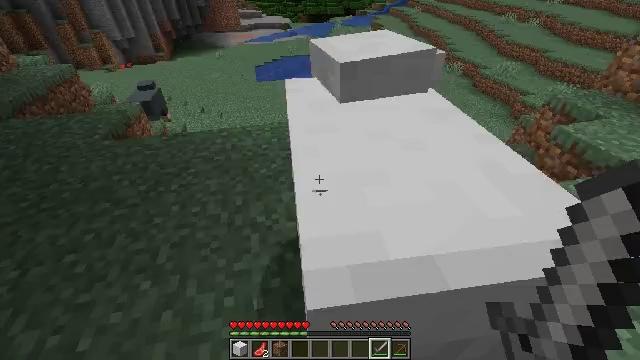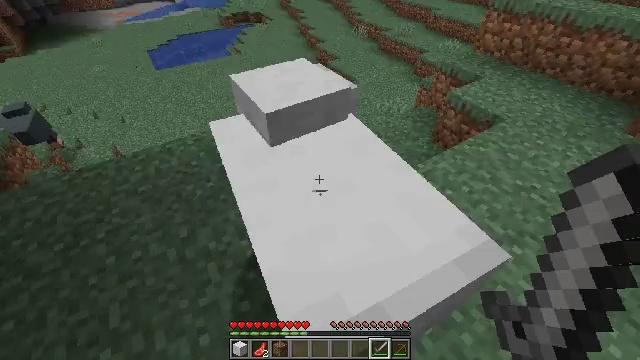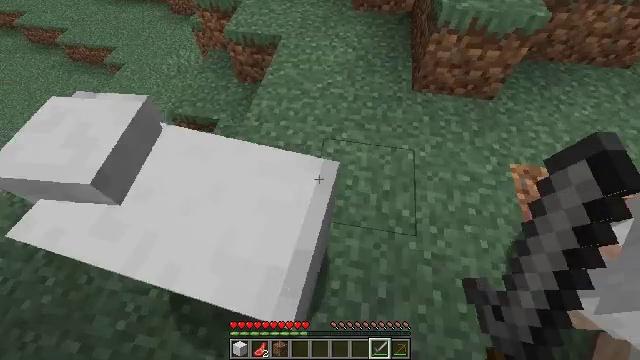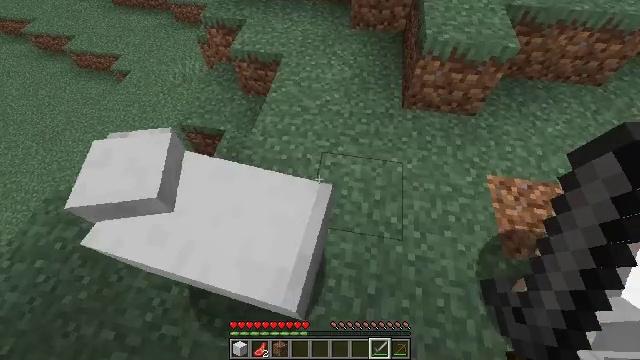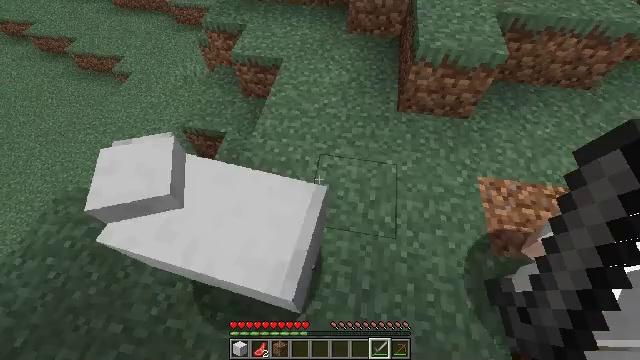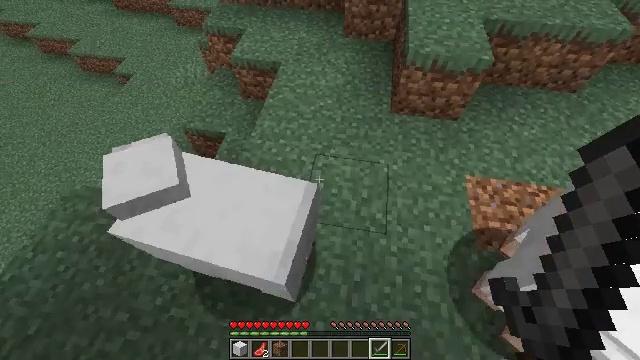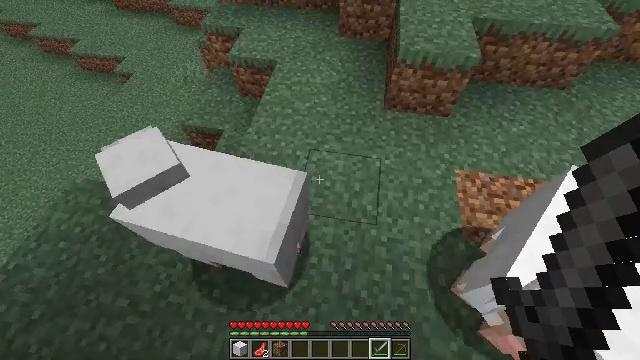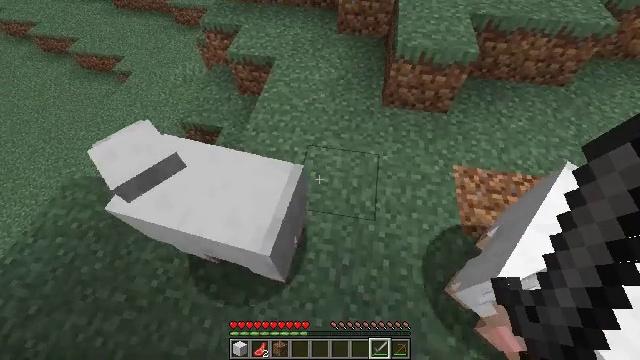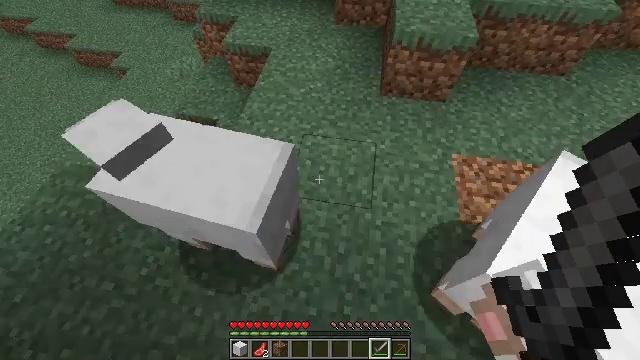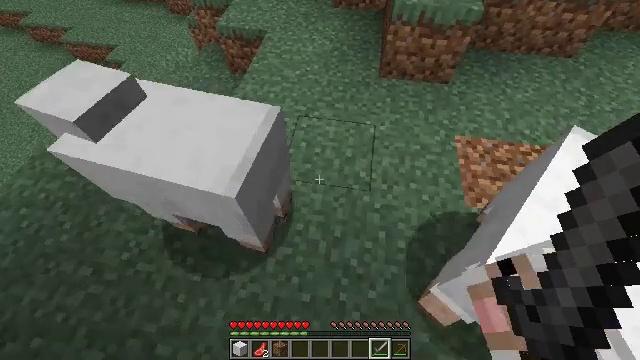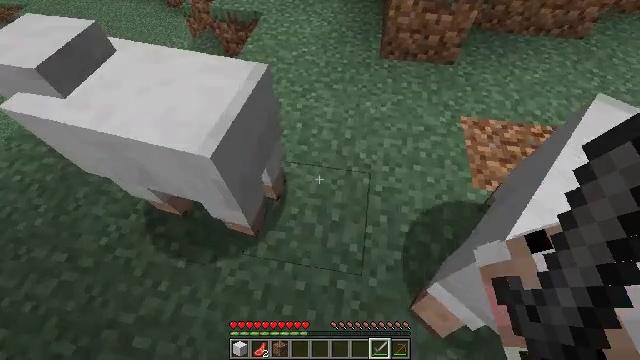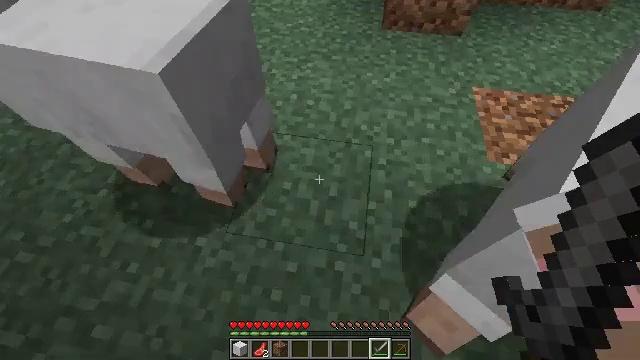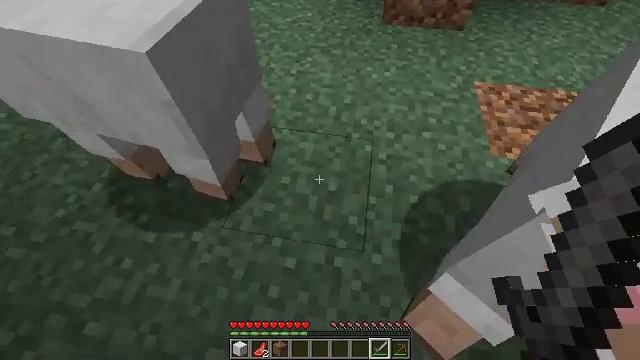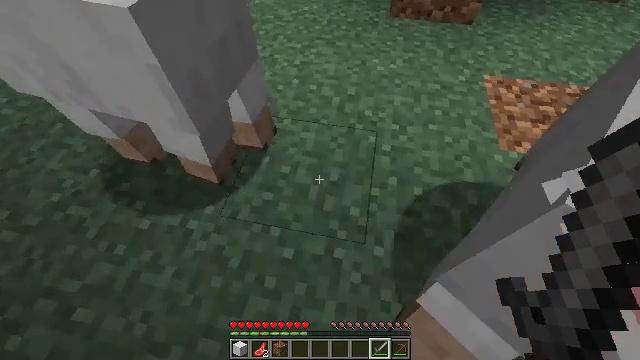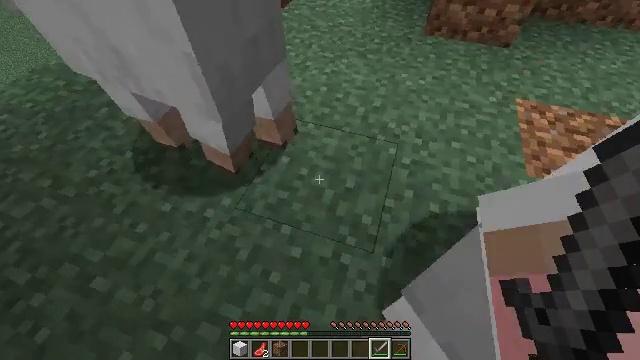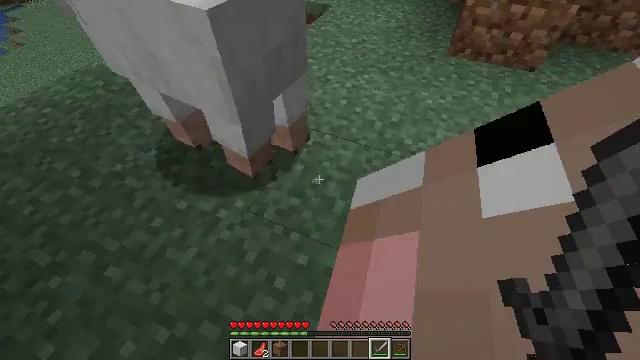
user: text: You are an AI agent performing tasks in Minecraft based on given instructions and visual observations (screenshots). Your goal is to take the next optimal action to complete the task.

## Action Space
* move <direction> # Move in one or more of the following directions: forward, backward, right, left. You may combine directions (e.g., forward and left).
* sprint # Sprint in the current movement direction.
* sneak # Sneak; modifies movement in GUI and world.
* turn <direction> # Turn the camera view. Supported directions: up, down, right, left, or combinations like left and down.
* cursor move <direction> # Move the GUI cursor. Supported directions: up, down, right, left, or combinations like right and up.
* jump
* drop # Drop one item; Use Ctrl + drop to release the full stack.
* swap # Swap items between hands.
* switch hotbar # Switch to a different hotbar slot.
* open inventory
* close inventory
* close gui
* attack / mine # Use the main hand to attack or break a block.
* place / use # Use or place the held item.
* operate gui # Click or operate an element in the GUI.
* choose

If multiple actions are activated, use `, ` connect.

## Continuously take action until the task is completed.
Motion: motion action
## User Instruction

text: Combat the sheep.
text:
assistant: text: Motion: move forward, jump
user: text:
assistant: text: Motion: turn right and down
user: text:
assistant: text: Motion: no_op
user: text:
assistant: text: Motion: no_op
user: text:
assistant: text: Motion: no_op
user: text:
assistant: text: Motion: no_op
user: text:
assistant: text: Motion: no_op
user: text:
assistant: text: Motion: no_op
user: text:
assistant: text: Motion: no_op
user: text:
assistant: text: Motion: no_op
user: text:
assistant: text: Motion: no_op
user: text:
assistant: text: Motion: no_op
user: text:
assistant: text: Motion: turn left
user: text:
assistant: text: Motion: turn left and up
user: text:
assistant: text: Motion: turn left and up
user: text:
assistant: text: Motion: turn left and up
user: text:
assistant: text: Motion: turn left and up
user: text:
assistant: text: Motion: turn left and up
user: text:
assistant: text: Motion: turn left and up
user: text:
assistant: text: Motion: turn left
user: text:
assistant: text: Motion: no_op
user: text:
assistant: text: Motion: jump
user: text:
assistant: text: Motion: move forward, jump
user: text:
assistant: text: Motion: move forward, jump
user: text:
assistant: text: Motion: move forward, jump
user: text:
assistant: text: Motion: move forward, turn right, jump
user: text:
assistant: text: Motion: move forward, turn right, jump
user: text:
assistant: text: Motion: move forward, turn right, jump
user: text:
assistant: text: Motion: move forward, turn right and down
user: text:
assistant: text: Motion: turn right and down